Question: In the android we can have an alert dialog with a list of items like below image:

but for in iPhone case how can we create a an alert view like this?
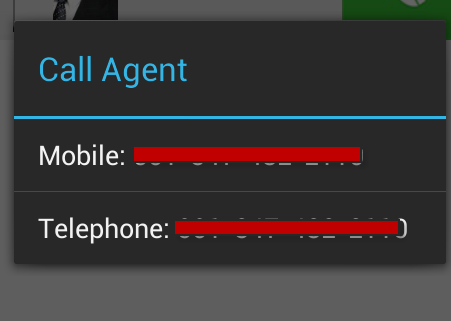
Answer: You need create MyCustomAlertViewController with agent name and phone properties. Create xib . After that write like this:
'''
- (void) alertForAgentName: (NSString*) anAgentName agentPhoneNumber: (NSString*) anAgentPhoneNumber
{
MyCustomAlertViewController* modalViewController =
[[MyCustomAlertViewController alloc] initWithNibName: @"MyCustomAlertViewController" bundle:nil];
modalViewController.agentName = anAgentName;
modalViewController.agentPhoneNumber = anAgentPhoneNumber;
UINavigationController *modalViewNavController =
[[UINavigationController alloc]
initWithRootViewController: modalViewController];
[self.navigationController presentModalViewController:
modalViewNavController animated:YES];
// If MRC
[modalViewNavController release];
}
'''
for dismiss dialog you need call like this (it is inside of the MyCustomAlertViewController class):
'''
- (IBAction) dismissModalView:(id)sender
{
[self.parentViewController dismissModalViewControllerAnimated:NO];
}
'''